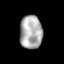
Tissue: prostate
Cell type: Epithelial cells
Senescence score: 0.2482
Nuclear area (px): 735
Mean DAPI intensity: 172.094